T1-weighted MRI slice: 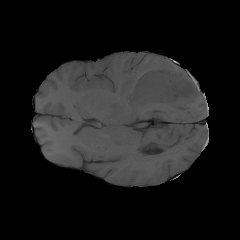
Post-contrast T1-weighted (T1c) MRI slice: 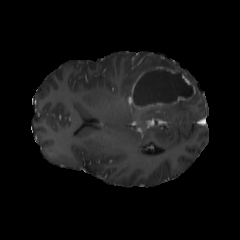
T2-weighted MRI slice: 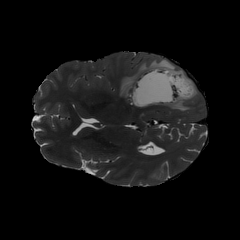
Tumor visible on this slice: yes